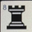
Piece: bR